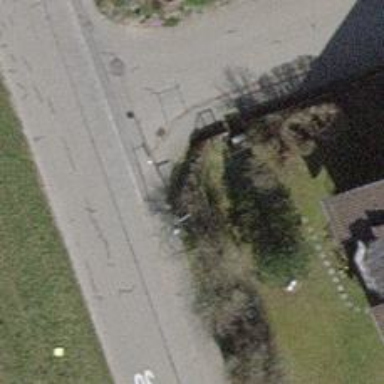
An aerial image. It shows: Hedge acting as barrier.